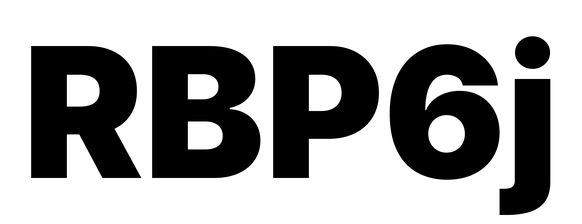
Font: Inter_Black